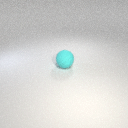
large cyan rubber sphere